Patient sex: F
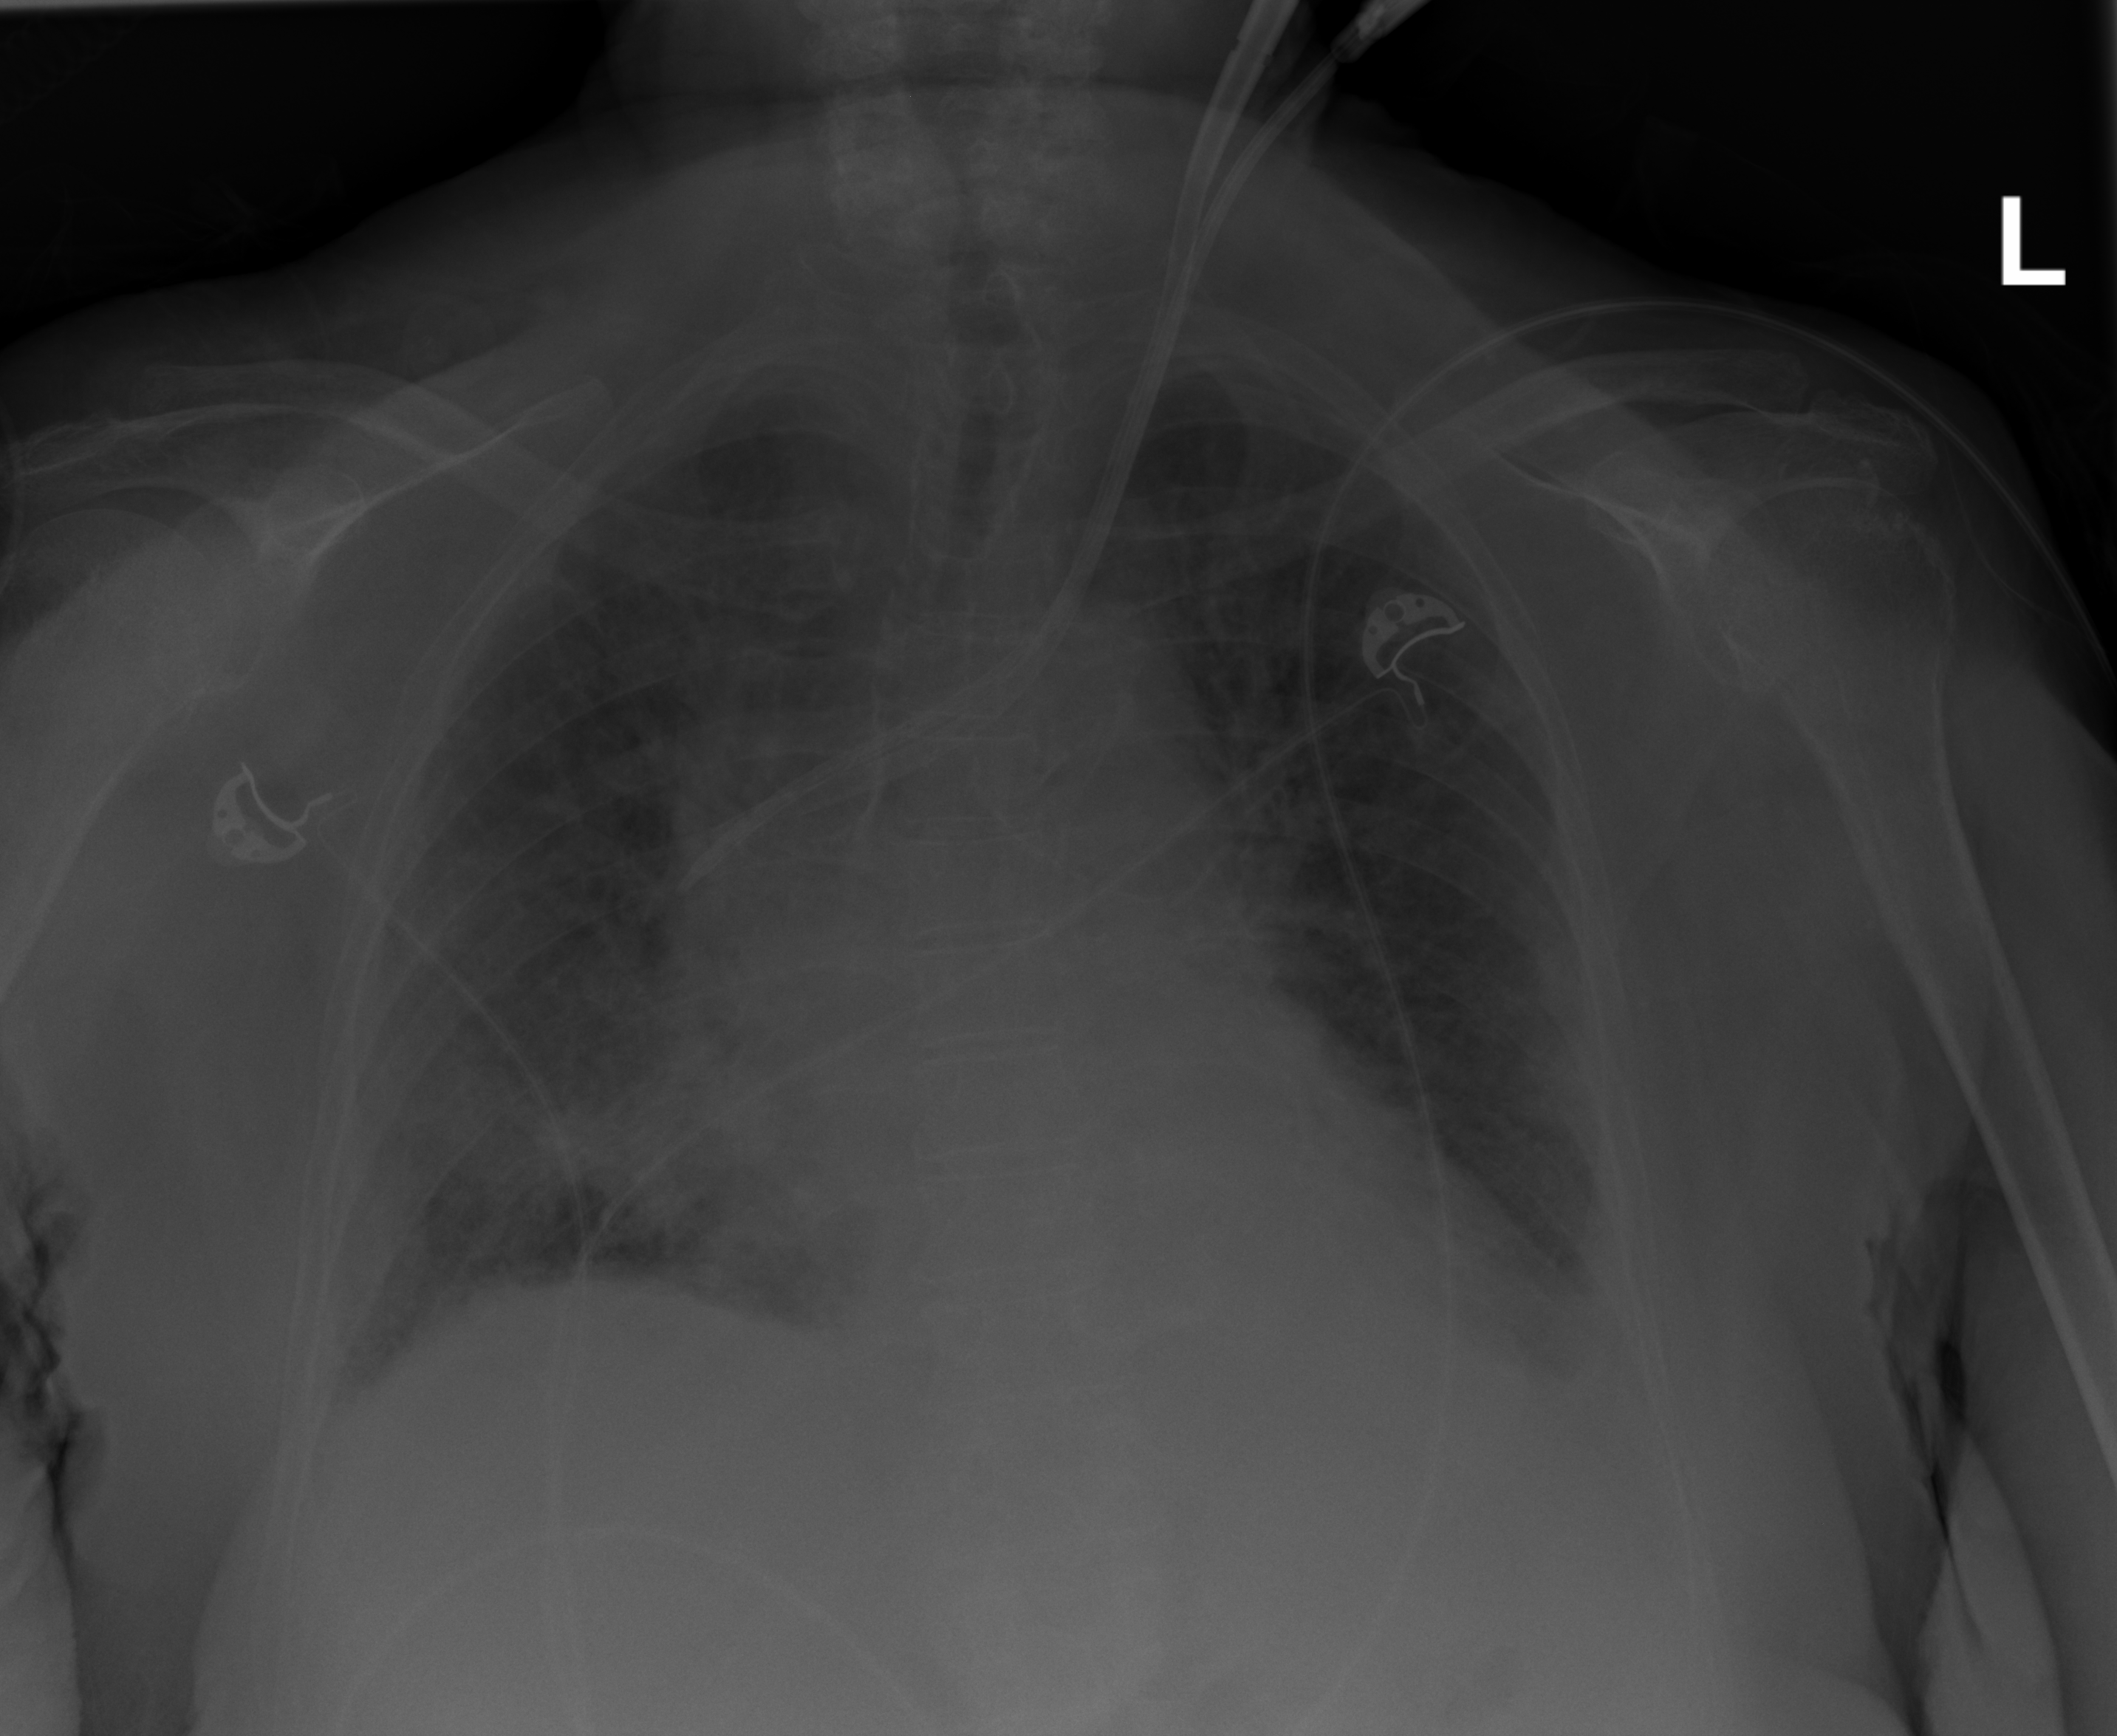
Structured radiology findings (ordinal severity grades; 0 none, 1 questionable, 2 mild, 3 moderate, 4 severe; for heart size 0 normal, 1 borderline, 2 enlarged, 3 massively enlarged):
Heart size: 2
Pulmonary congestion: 2
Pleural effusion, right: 2
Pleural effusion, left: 1
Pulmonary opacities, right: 2
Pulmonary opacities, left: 0
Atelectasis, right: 2
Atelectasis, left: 2